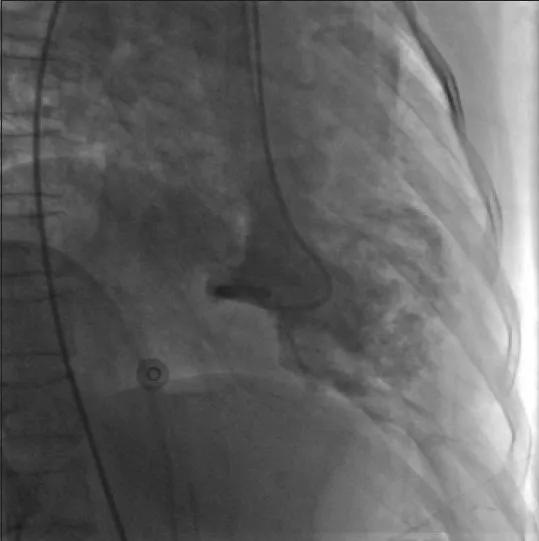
Ventriculogram showing ballooned out apex and hypercontractile basal segment.
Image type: radiology (x_ray)